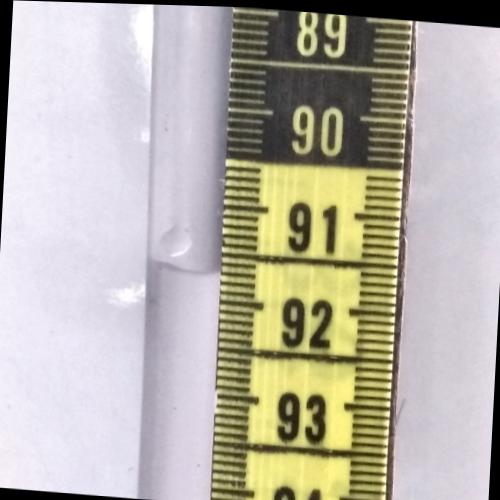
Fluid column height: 91.7 cm